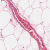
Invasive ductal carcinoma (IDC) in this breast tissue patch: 0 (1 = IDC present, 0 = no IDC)